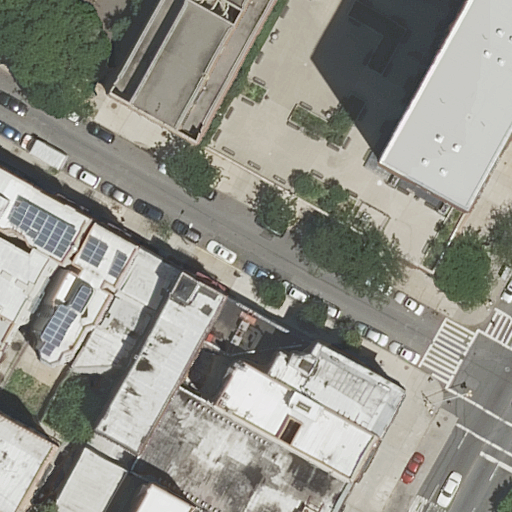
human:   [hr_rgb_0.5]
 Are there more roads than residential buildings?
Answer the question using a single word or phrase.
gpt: no

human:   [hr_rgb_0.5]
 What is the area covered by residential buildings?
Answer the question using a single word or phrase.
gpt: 2828m2

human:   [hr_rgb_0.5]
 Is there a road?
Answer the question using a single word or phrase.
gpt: yes

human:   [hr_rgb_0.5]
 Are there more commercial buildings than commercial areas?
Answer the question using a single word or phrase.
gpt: no

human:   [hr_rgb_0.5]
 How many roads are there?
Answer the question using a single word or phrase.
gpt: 2

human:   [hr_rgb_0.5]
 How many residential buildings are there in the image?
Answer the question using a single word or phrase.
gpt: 14

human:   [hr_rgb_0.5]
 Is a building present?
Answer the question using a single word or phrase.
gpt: yes

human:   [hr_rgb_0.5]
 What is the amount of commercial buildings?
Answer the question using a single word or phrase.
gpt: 0

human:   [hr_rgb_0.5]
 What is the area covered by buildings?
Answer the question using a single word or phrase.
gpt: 2828m2

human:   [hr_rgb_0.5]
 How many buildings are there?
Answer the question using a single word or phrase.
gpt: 14

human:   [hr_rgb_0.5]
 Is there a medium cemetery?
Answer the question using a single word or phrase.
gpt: no

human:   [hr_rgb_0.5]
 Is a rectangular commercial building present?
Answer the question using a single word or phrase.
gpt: no

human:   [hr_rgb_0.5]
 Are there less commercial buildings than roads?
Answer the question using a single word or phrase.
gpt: yes

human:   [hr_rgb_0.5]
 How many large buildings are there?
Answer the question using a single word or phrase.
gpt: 1

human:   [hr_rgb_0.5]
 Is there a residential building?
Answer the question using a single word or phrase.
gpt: yes

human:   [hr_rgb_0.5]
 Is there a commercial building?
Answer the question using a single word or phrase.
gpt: no

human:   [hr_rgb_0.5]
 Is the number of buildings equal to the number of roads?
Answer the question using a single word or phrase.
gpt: no

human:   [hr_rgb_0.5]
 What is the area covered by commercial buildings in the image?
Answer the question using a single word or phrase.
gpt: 0m2

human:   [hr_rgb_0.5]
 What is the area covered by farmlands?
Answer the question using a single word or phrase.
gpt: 0m2

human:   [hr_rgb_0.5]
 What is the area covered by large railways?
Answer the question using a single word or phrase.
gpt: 0m2

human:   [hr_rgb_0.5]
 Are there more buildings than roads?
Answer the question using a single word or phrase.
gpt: yes

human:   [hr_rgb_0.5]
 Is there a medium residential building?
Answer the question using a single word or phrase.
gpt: yes

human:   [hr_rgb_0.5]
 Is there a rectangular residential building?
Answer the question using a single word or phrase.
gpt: yes

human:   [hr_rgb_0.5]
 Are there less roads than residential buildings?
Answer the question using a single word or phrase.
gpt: yes

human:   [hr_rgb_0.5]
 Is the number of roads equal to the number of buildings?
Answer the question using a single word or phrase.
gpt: no

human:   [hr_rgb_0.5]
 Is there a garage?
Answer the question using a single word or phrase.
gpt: no

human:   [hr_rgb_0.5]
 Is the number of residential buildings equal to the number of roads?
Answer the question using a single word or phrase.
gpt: no

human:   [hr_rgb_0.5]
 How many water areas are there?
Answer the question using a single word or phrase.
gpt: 0

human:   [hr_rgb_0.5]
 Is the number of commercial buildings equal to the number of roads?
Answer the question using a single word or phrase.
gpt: no

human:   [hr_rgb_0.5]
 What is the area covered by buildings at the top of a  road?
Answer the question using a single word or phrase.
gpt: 1745m2

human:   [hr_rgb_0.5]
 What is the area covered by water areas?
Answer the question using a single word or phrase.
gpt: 0m2

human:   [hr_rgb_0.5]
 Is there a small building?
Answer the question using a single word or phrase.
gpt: yes

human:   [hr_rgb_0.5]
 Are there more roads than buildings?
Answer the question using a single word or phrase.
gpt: no

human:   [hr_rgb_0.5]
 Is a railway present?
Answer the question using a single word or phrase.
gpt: no

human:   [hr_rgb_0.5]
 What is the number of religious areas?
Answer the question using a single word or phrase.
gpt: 0

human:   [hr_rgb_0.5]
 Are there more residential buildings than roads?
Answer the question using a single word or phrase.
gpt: yes

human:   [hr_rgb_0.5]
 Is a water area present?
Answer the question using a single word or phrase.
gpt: no

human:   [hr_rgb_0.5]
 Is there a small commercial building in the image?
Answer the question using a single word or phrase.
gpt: no

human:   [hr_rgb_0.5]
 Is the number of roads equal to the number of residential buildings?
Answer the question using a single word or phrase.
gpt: no

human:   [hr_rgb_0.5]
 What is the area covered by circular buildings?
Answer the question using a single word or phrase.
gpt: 0m2

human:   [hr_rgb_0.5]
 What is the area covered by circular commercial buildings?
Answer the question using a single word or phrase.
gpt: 0m2

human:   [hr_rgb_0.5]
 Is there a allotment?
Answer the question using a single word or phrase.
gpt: no

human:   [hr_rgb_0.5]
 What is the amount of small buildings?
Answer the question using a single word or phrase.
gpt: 3

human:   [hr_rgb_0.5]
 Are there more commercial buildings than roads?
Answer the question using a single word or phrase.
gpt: no

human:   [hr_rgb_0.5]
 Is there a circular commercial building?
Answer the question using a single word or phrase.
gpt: no

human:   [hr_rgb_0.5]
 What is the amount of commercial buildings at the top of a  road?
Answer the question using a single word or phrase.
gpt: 0

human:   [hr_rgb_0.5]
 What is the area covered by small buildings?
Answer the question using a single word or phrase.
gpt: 95m2

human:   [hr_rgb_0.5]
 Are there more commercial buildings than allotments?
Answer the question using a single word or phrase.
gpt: no

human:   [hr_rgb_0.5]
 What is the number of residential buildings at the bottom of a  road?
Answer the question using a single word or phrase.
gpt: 8

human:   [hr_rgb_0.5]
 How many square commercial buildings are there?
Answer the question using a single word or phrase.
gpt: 0

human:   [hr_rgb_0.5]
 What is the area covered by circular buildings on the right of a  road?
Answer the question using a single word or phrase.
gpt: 0m2

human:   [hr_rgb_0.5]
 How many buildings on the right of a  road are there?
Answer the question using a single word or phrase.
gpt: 2

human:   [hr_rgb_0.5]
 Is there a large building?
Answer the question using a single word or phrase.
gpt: yes

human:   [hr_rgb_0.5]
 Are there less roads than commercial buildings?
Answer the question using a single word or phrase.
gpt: no

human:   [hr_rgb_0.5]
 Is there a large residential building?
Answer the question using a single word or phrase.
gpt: yes

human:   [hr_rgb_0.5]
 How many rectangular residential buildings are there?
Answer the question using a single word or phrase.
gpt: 9

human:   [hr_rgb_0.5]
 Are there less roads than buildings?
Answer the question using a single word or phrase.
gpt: yes

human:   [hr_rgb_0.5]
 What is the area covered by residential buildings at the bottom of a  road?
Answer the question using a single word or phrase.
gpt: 1446m2

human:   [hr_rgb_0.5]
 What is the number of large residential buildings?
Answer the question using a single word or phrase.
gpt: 1

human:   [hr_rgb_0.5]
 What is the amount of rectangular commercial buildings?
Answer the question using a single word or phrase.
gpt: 0

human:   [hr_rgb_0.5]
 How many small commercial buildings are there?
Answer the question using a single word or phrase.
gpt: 0

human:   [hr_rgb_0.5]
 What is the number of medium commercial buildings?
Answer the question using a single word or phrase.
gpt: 0

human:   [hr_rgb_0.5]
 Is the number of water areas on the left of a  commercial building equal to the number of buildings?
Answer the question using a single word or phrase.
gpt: no

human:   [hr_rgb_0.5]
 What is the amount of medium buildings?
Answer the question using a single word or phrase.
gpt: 10